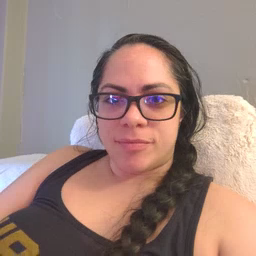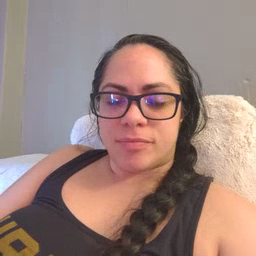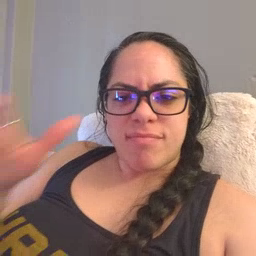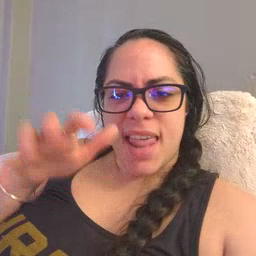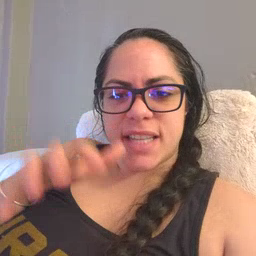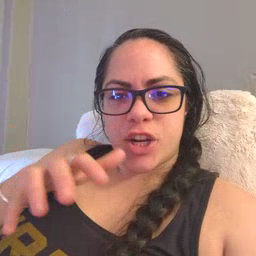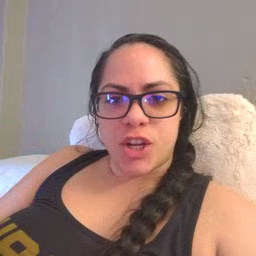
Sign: alligator